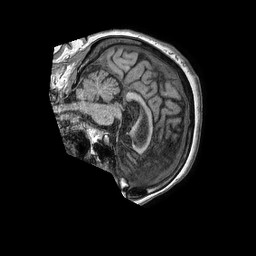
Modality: T1w
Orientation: sagittal
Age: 84
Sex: female
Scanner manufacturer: philips
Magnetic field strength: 1.5 T
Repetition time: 0.007528 s
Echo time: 0.003416 s